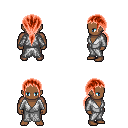
a pixel art fantasy rpg character, male body template, human, dark skin, white robe, metal pants, red ponytail hairstyle, four views (front, back, left, right), 2x2 character sprite sheet, small pixel art, hard edges, no anti-aliasing